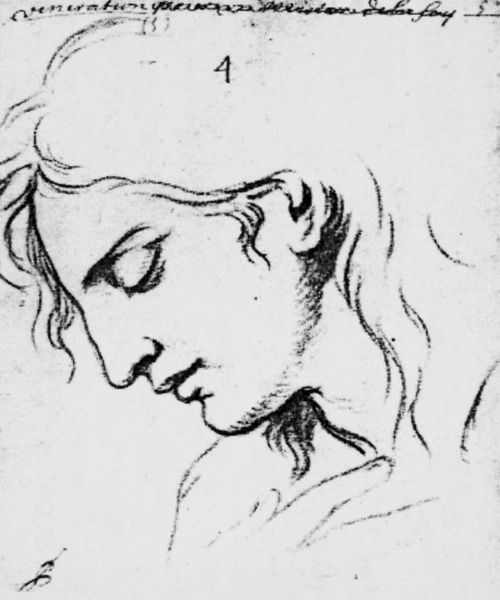
Titel: Studie zur l´expression des passion, Verehrung
Künstler: Charles Le Brun
Institution: Paris, Musée du Louvre
Schlagwörter: hand, kopf, mann, schatten, weiß, mädchen, frau, haar, mund, nase, ohr, profil, schwarz, skizze, stirn, zeichnung, blick, jung, augen, gesicht, mensch, hals, portrait, porträt, auge, haare, person, kinn, lippen, locken, schrift, seitlich, gesenkt, junge, nachdenklich, augenbraue, kohlezeichnung, wellig, jüngling, oberlippe, offenes haar, augenlid, blick nach unten, adamsapfel, 4, 5, nach unten blickend